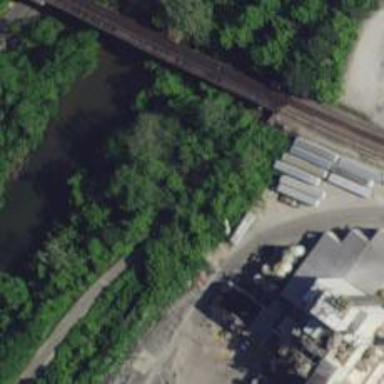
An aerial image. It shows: Asphalt cycleway alongside abandoned railway.